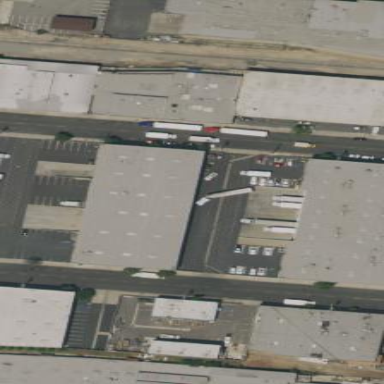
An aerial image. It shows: Warehouse building.